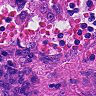
Metastatic tissue present: no